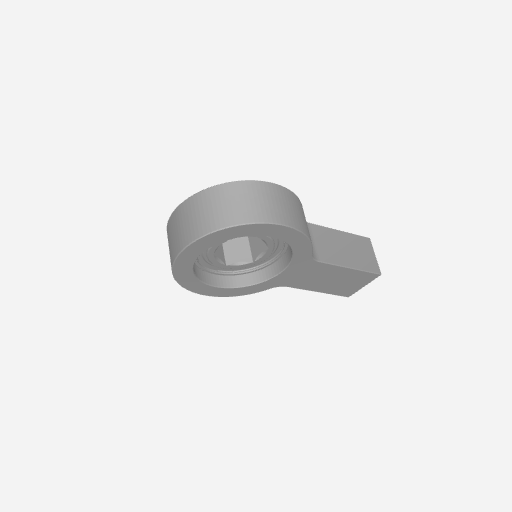
Part: Side1Post1PillowBlock8RID